Field crop: maize
Growth stage: 1
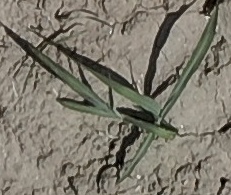
Species: sorghum